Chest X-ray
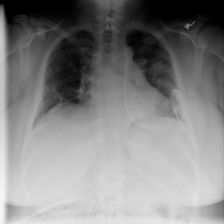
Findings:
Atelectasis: negative
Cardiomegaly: negative
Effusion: negative
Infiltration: negative
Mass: positive
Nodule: negative
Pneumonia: negative
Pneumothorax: negative
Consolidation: positive
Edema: negative
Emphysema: negative
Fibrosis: negative
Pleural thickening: negative
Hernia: negative